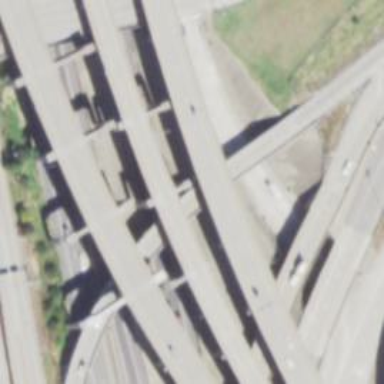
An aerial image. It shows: Bridge with supports.